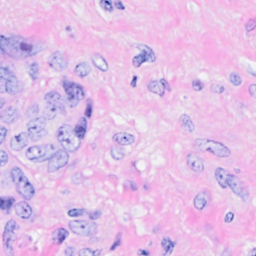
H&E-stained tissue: Breast